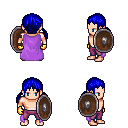
a pixel art fantasy rpg character, male body template, human, light skin, lavender cape, magenta pants, blue twin-tailed hairstyle, gold gloves, shield, four views (front, back, left, right), 2x2 character sprite sheet, small pixel art, hard edges, no anti-aliasing